Field crop: maize
Growth stage: 2
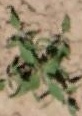
Species: atriplex